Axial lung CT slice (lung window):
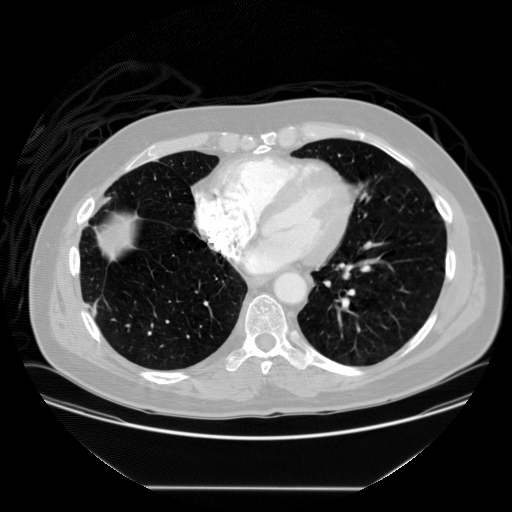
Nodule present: no